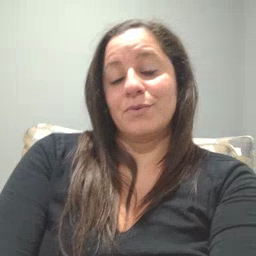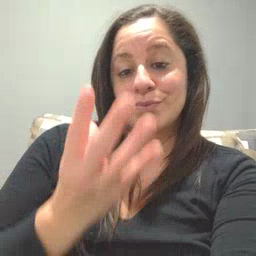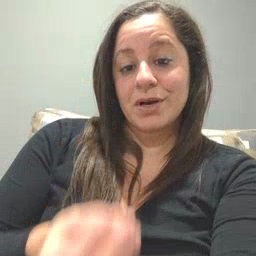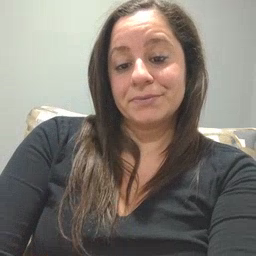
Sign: wet